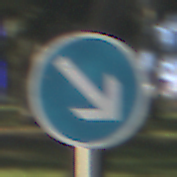
Verkehrszeichen: VorgeschriebeneVorbeifahrtRechts
Umgebung: Outdoor, Nature
Tageszeit: MorningAfternoon
Wetter: Clear
Licht: Natural
Jahreszeit: NotSpecified
Kontrast: HighContrast